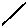
Label: line